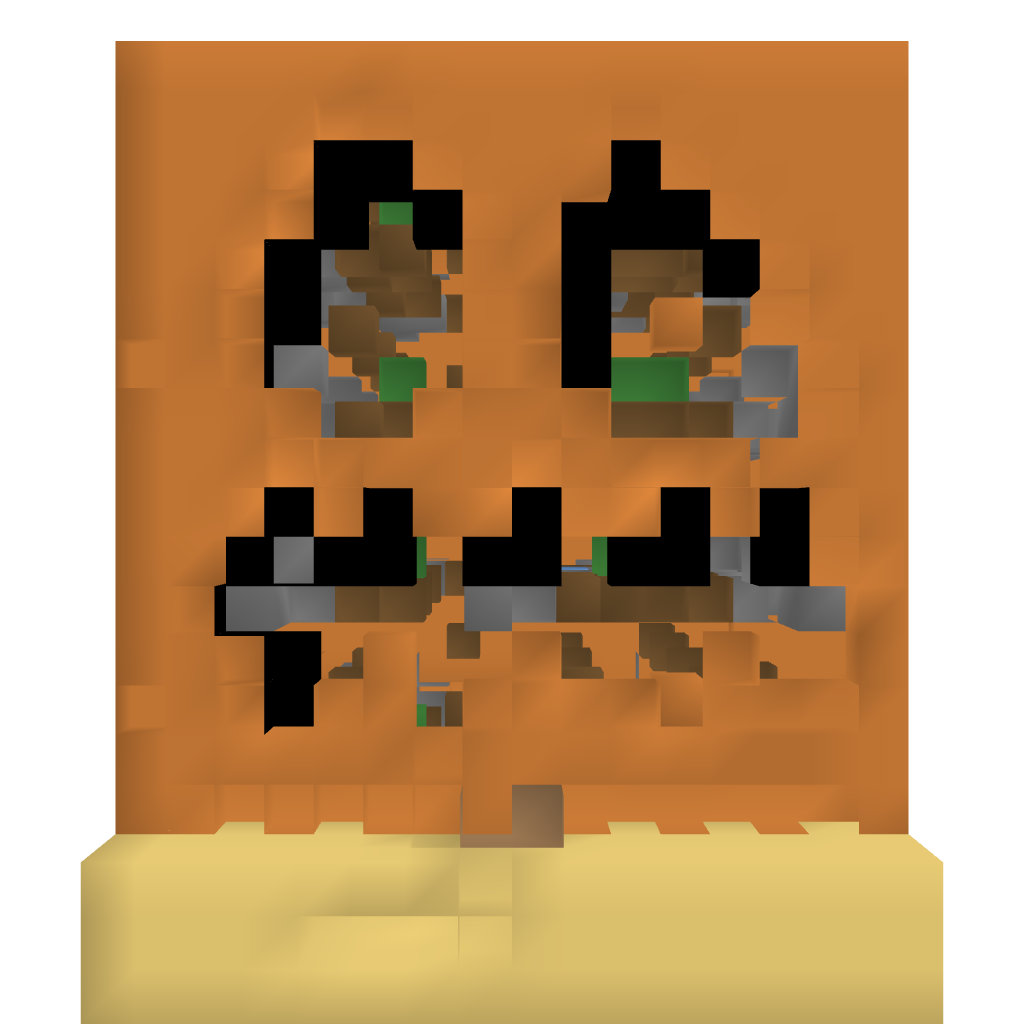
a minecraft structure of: Giant Pumpkin-Pumpkin Farm high quality